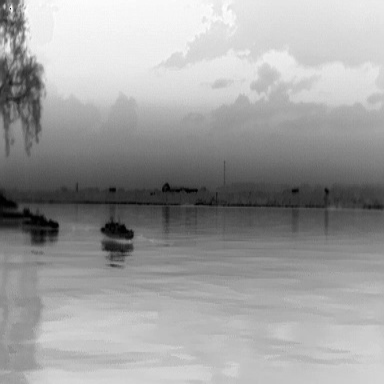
There are three objects shown in the infrared image, including two warships, and a liner.